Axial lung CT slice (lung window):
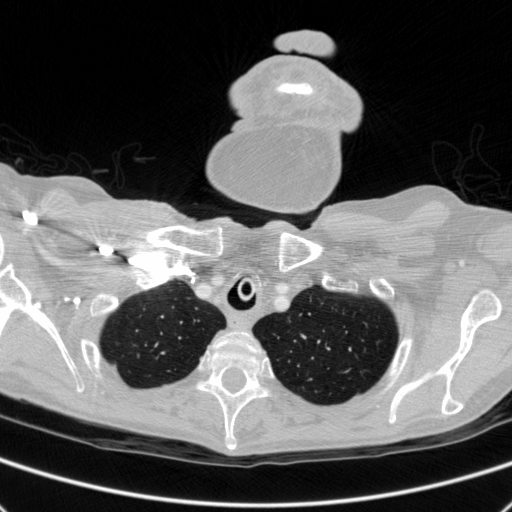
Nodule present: no